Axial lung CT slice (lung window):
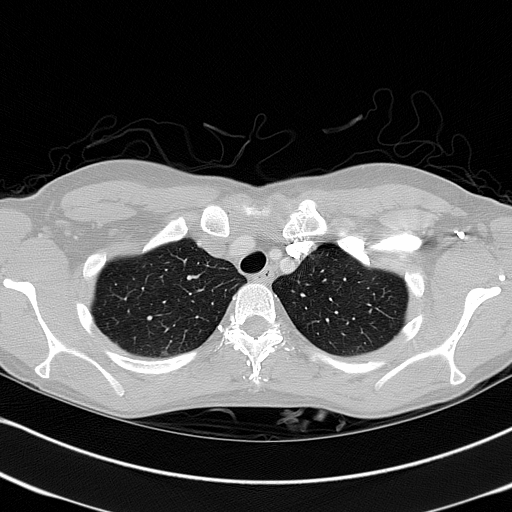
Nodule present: yes
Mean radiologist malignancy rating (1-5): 2.333